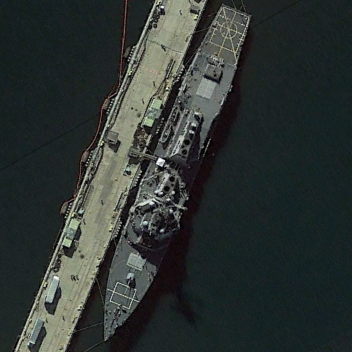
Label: destroyer